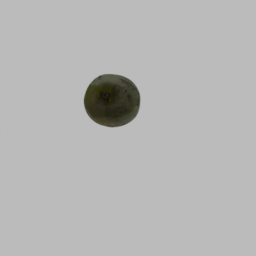
Label: nature